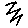
Label: zigzag